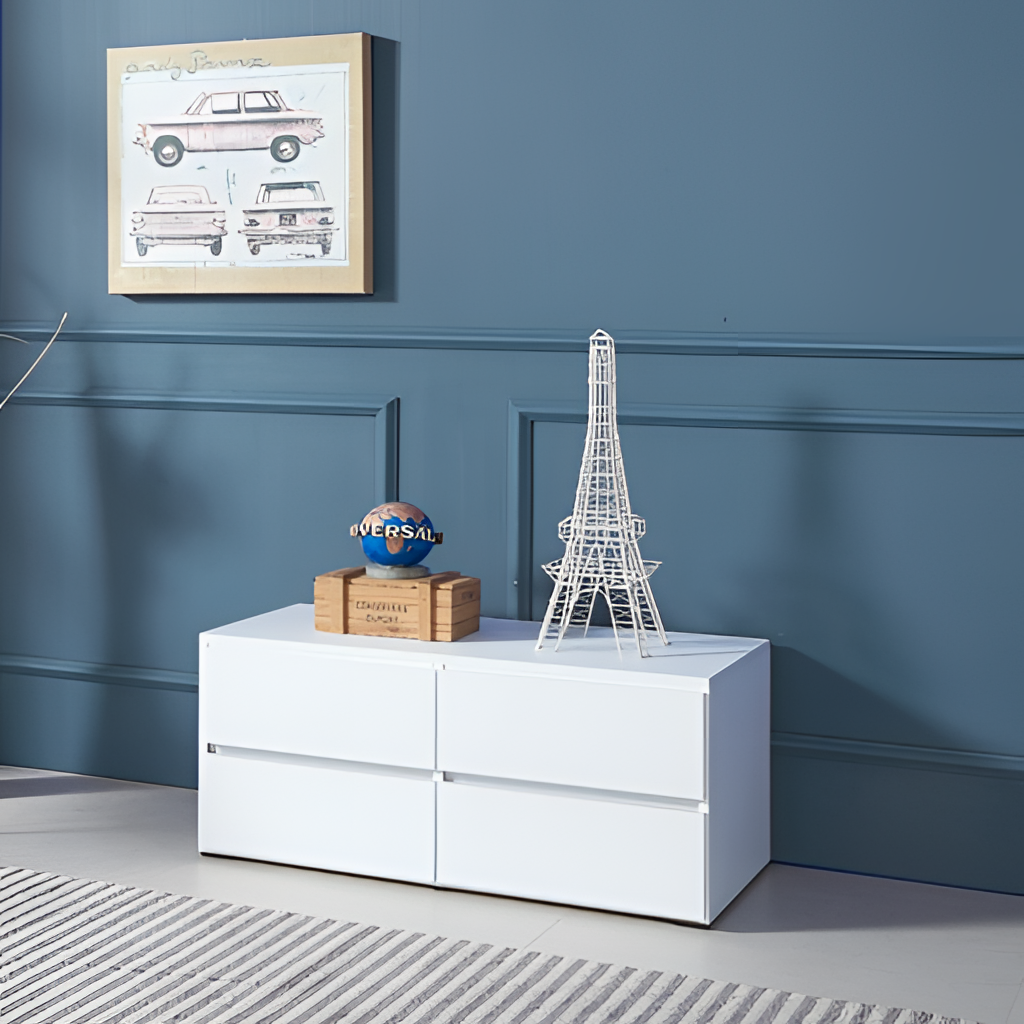
wood cabinet, living room, gray tile flooring, with plank pattern, paint wallpaper, with solid pattern, modern